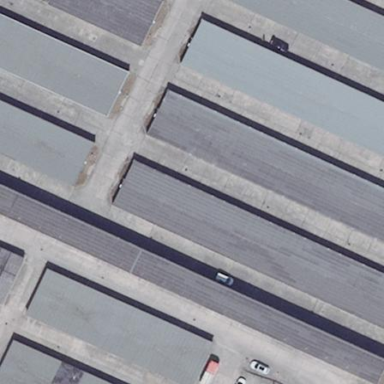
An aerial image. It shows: Group of garages.